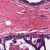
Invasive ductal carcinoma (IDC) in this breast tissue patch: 0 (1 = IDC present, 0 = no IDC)